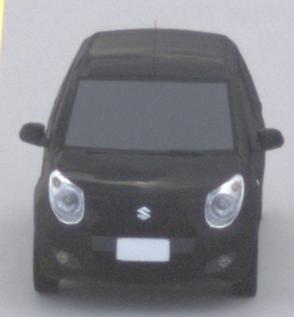
Make: Suzuki
Model: Alto 1.0
Detailed model: Alto (V)
Model produced from: 2011/02
Model produced until: 2011/03
Doors: 5
Color: black
Road condition: dry road
Daytime: midday
Contrast: low contrast